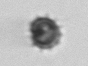
Label: Dinophyceae